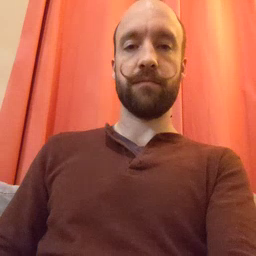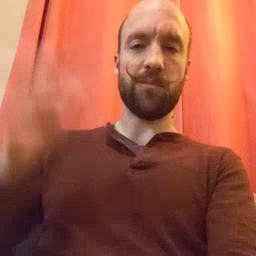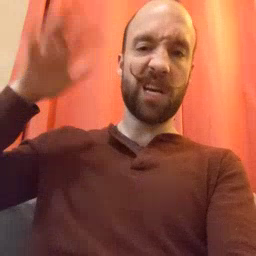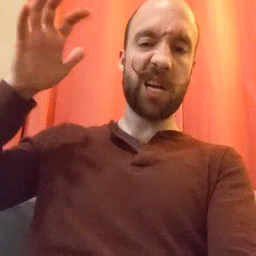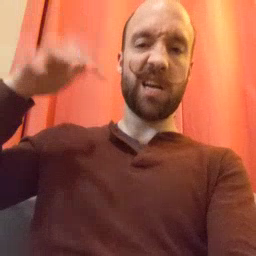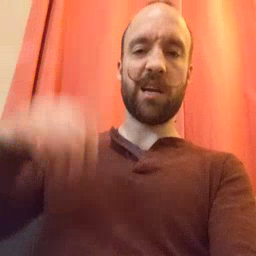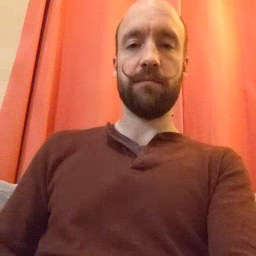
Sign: rain